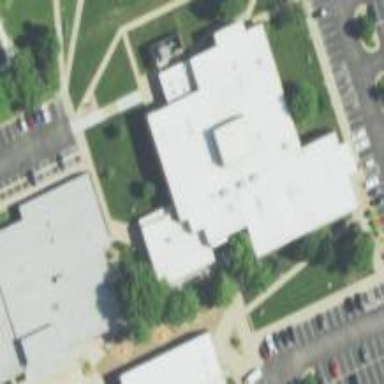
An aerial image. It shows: College building.